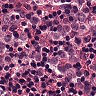
Metastatic tissue present: yes